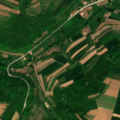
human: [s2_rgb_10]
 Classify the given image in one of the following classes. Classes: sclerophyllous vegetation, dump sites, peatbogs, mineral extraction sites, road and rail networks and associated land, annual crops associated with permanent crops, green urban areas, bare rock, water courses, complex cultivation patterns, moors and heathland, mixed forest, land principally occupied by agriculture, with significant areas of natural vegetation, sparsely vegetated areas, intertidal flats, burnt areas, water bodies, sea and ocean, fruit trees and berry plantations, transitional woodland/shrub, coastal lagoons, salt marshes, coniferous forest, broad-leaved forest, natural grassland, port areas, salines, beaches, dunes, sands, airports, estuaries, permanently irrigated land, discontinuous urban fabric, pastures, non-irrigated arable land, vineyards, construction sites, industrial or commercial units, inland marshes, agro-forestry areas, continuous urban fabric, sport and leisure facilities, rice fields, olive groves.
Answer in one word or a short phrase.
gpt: discontinuous urban fabric, non-irrigated arable land, complex cultivation patterns, land principally occupied by agriculture, with significant areas of natural vegetation, broad-leaved forest, transitional woodland/shrub